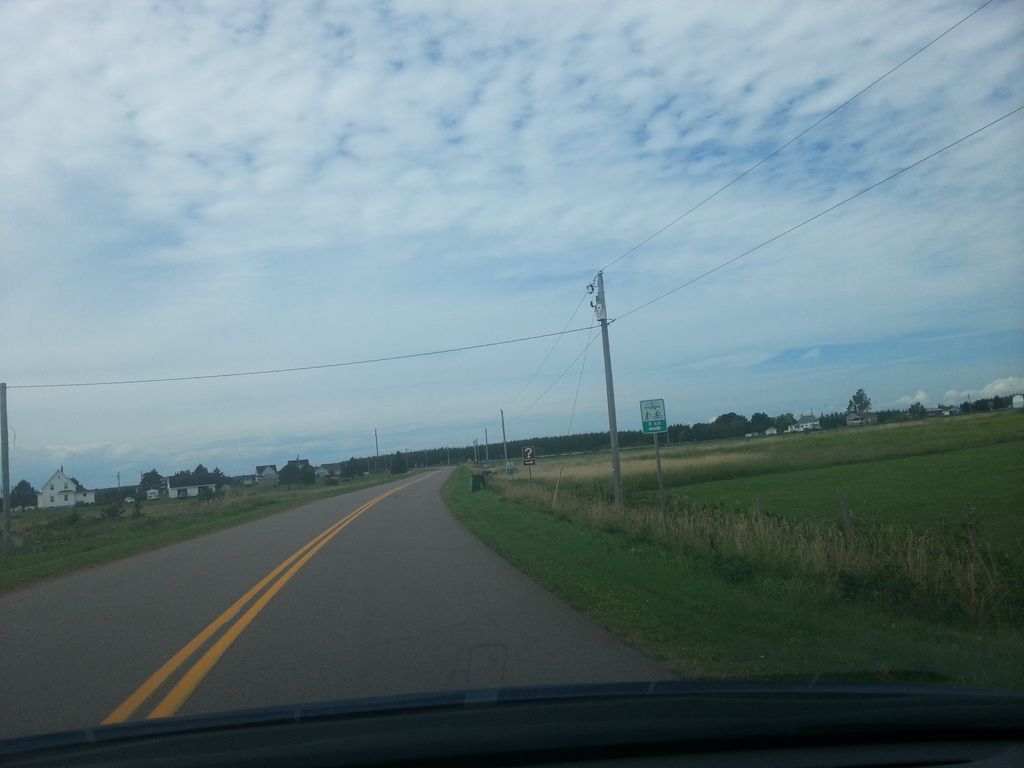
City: charlottetown